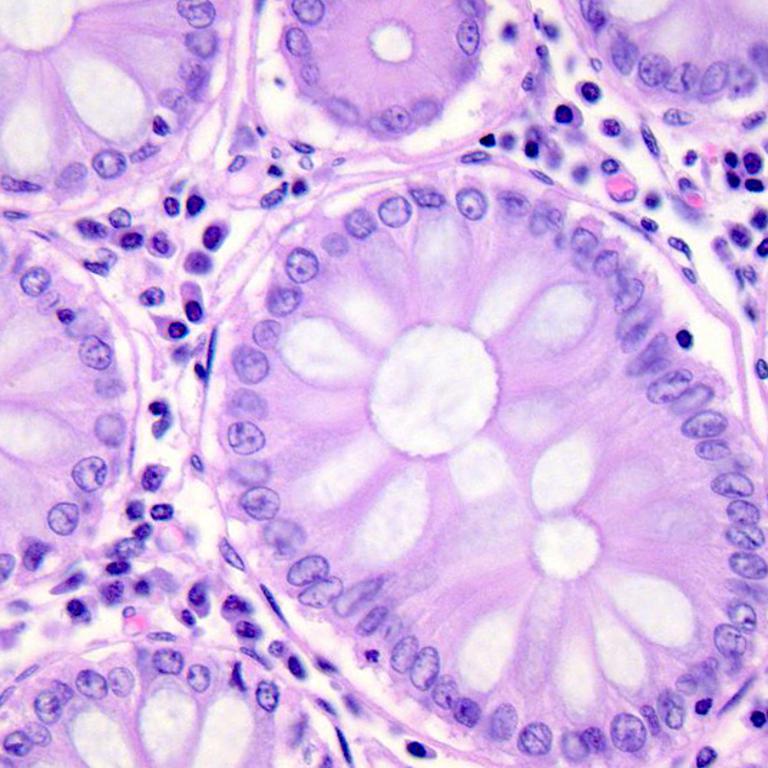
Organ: colon
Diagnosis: benign